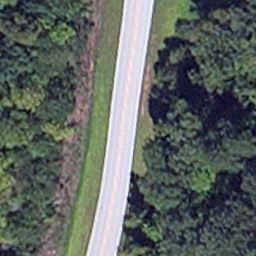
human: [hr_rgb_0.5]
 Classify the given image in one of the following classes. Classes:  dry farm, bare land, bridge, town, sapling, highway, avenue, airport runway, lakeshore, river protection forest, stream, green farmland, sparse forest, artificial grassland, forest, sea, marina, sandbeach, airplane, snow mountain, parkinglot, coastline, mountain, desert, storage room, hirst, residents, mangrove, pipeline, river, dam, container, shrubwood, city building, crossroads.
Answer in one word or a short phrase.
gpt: avenue